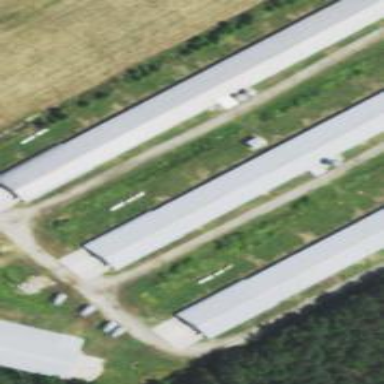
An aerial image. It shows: Farm auxiliary building.